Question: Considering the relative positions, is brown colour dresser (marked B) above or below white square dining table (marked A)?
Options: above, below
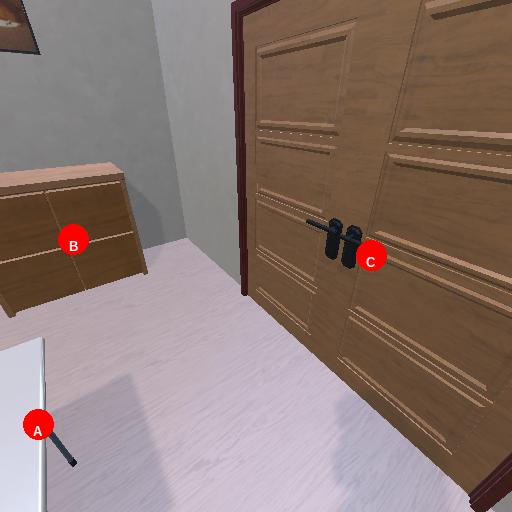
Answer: above